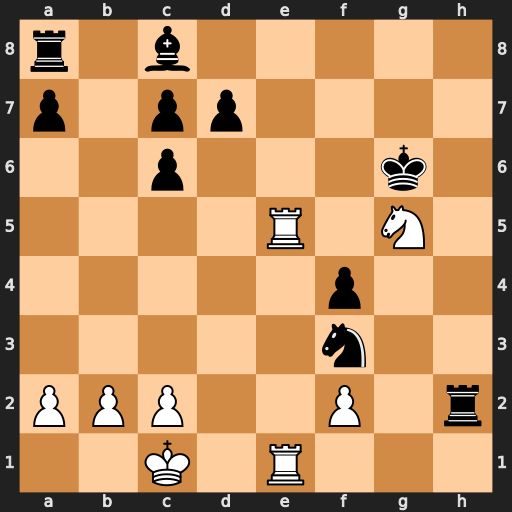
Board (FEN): r1b5/p1pp4/2p3k1/4R1N1/5p2/5n2/PPP2P1r/2K1R3
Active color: w
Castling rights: -
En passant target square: -
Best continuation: Nxf3